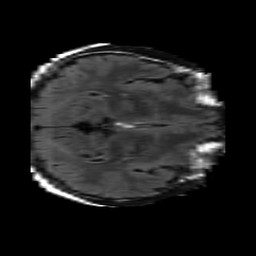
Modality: FLAIR
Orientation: axial
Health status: ill
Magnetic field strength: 3 T